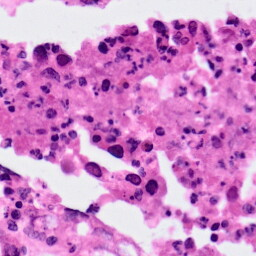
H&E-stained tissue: Lung